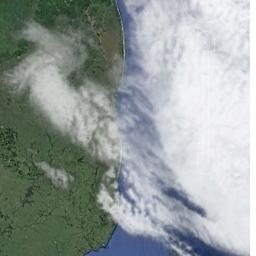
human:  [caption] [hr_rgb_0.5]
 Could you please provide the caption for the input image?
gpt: A thin cloud floated over the sea .

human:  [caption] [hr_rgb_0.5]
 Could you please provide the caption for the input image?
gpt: The white cloud is above green land and blue sea .

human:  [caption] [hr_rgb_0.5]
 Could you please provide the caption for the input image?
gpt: The stratus clouds are located above the sea and the land covered by dense vegetation .

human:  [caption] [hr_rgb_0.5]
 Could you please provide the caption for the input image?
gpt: The white clouds cover the sea and only reveal the green earth .

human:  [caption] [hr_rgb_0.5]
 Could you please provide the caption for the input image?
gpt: There are thick white clouds over a coast .